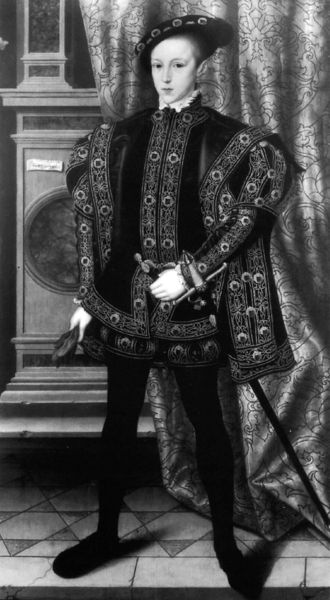
Titel: Edward VI
Künstler: William Scrots
Institution: London, Royal Collection
Schlagwörter: gemälde, hand, kopf, mann, schatten, weiß, frau, handschuh, holz, hut, kleid, licht, marmor, mund, nase, schwarz, säule, gürtel, tuch, malerei, muster, rock, jacke, wand, augen, falten, gesicht, stein, bild, bildnis, hände, portrait, porträt, vorhang, boden, mantel, stoff, adel, kind, renaissance, beine, fußboden, schuhe, hosen, bordüre, tapete, junge, weste, foto, strümpfe, fliesen, schwarzweiß, schwert, säbel, degen, brokat, fleisen, jüngling, junger mann, mittelalter, strumpfhose, wams, prinz, schwart, adliger, borten, page, knappe, jugendlicher, junge schwert